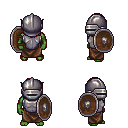
a pixel art fantasy rpg character, male body template, orc, green skin, steel chest armor, robe skirt, red long bangs hairstyle, metal helm, shield, four views (front, back, left, right), 2x2 character sprite sheet, small pixel art, hard edges, no anti-aliasing